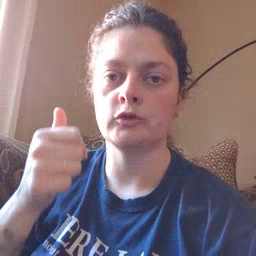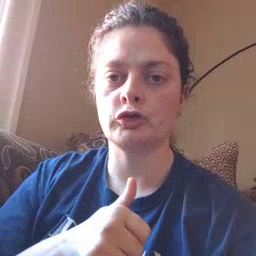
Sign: girl